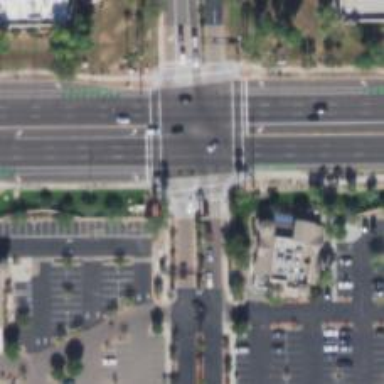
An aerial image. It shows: Solid stop line on the road.